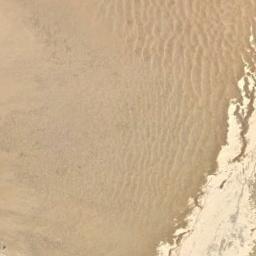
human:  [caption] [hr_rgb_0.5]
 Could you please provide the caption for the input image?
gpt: There are some bare rocks in this desert .

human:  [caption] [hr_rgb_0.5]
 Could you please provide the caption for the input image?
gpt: The desert has yellow sand, Some sand ripples and white rocks .

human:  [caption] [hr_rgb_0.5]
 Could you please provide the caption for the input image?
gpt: The yellow desert is next to the bare land .

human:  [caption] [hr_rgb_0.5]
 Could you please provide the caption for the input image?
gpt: This is a yellow desert with wavy stripes beside the white bare land .

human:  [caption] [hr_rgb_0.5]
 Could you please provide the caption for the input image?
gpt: A yellow sandy desert beside a white bare land .